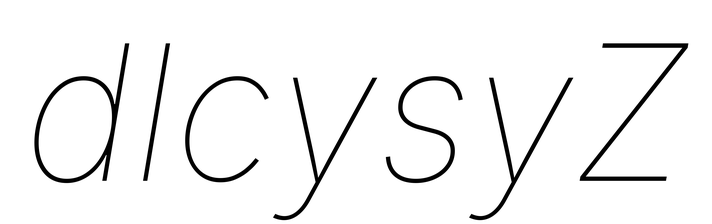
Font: Inter-Italic_Thin_Italic